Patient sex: F
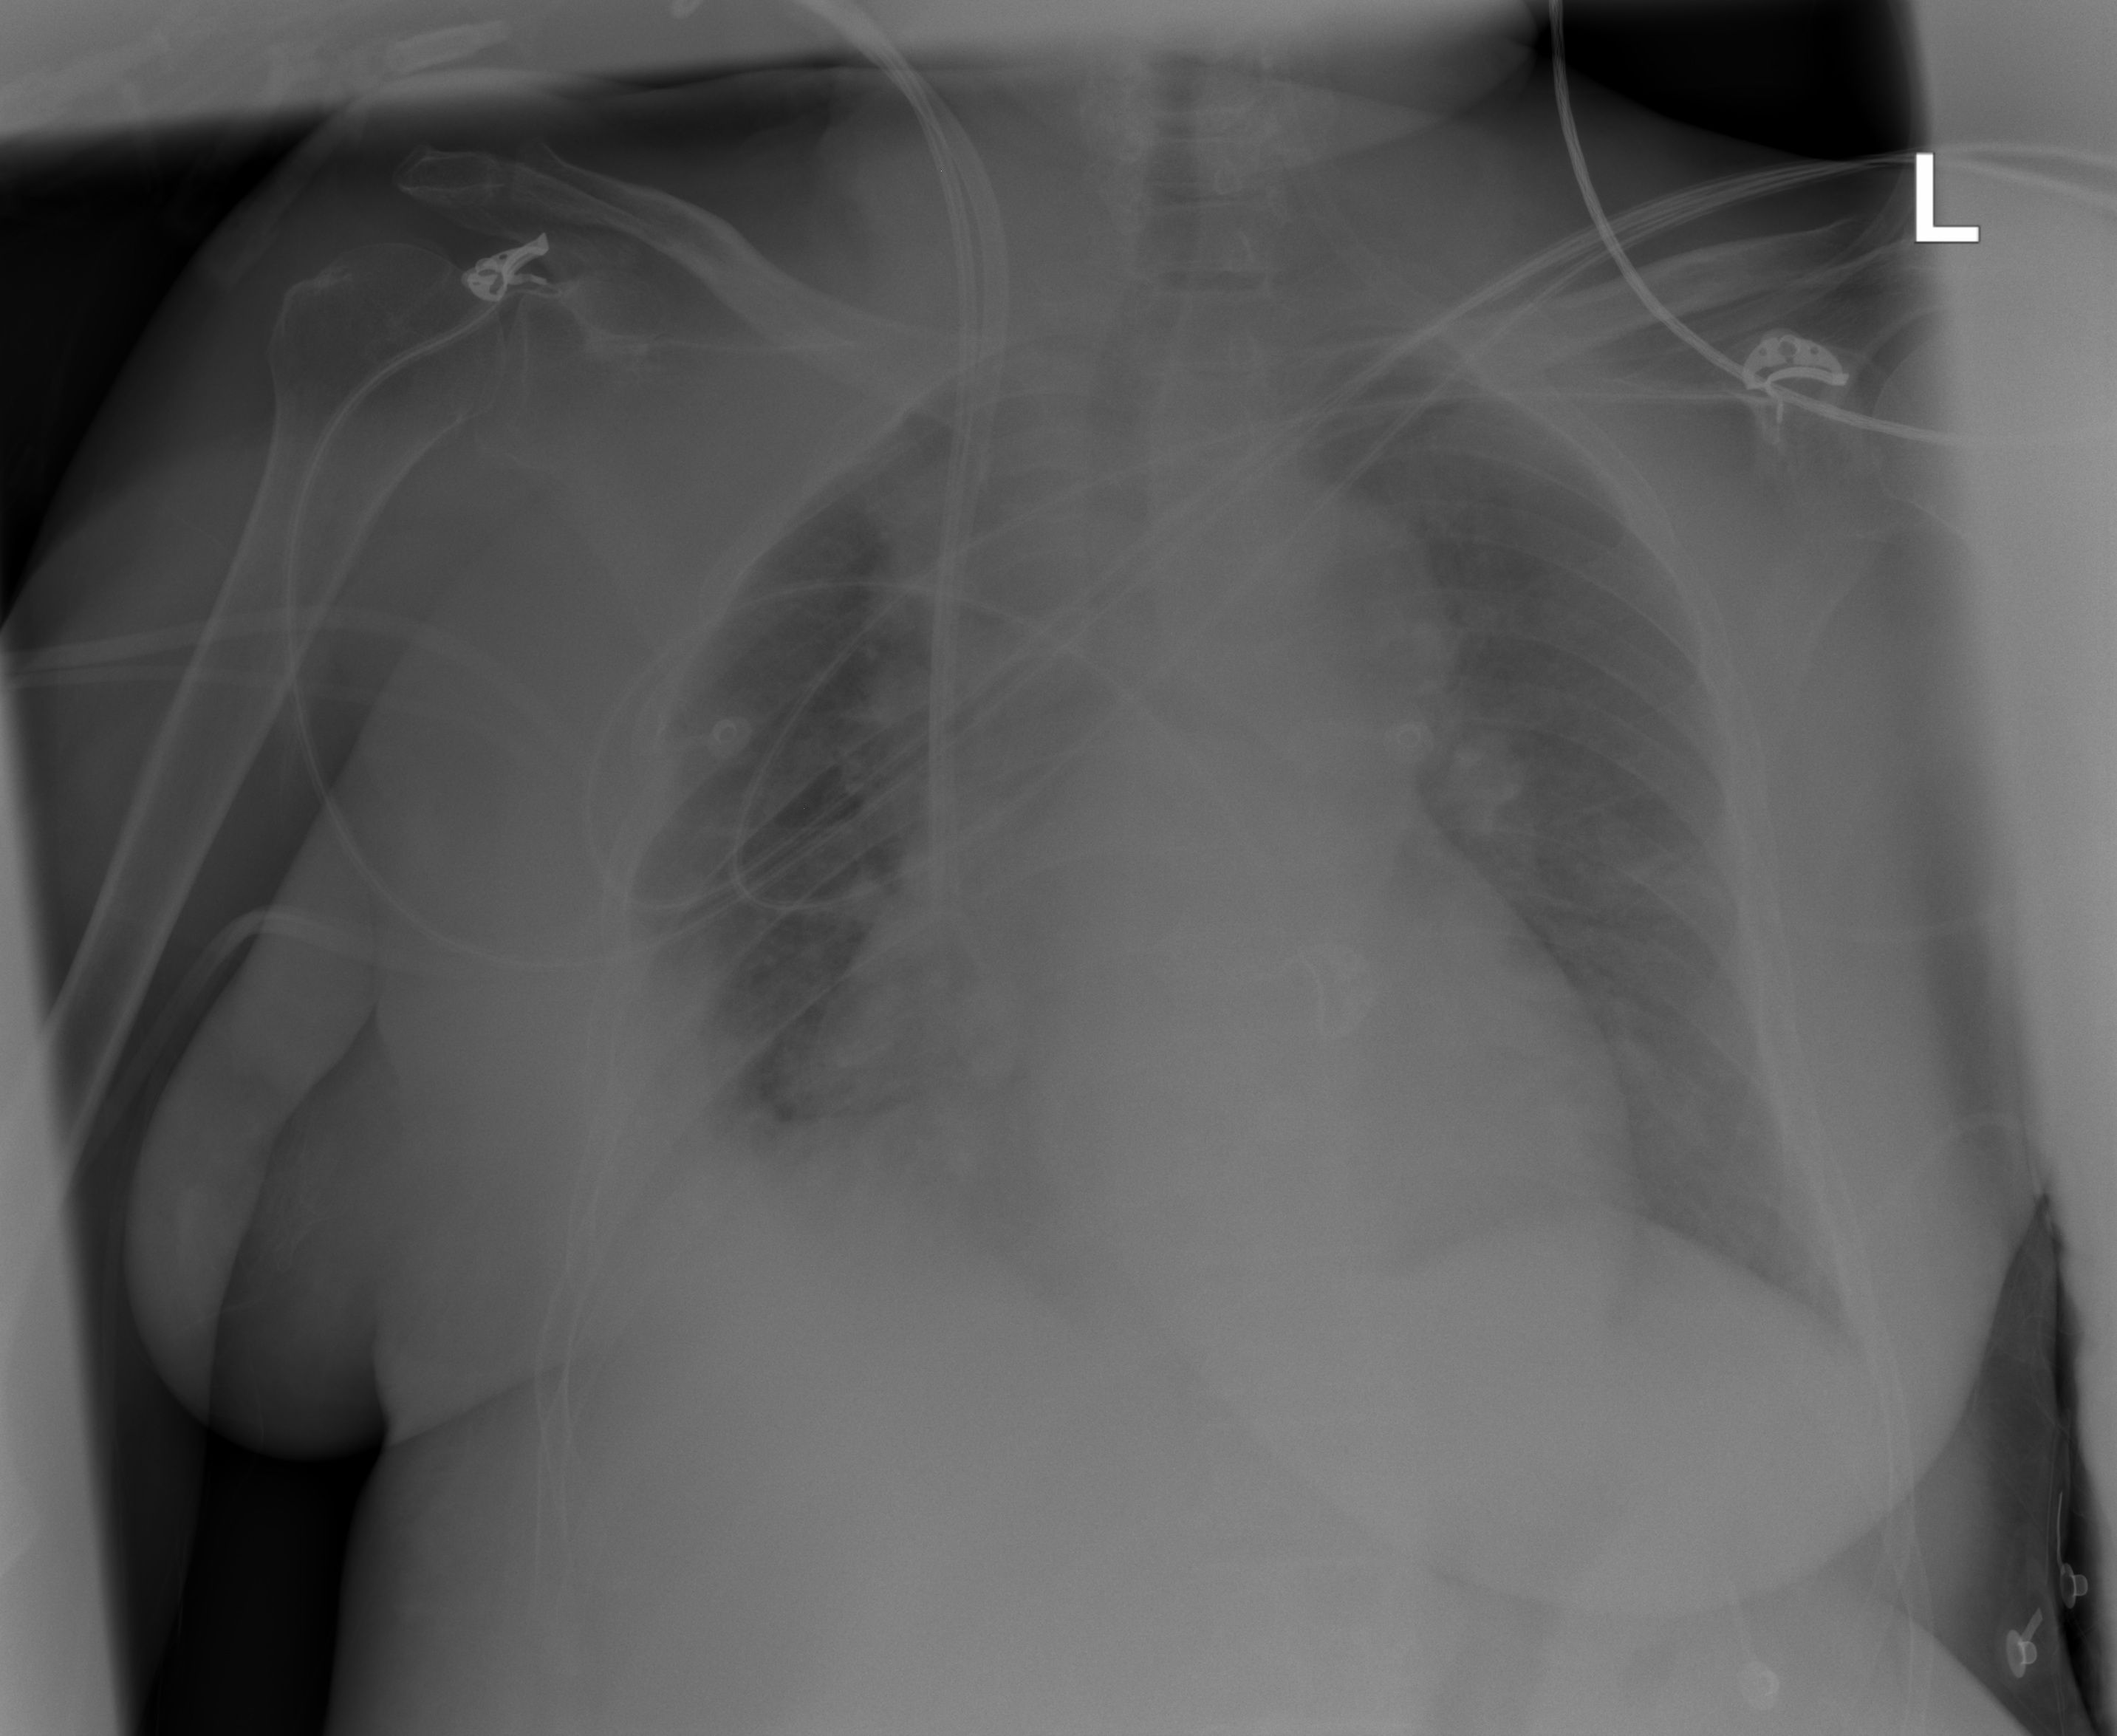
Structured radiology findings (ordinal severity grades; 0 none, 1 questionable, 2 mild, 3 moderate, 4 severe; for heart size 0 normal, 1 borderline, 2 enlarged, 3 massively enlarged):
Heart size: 2
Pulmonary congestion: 0
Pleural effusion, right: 2
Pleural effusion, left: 0
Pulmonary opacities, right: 0
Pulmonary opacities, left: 0
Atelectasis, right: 0
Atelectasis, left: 0